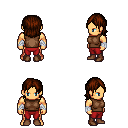
a pixel art fantasy rpg character, male body template, human, tanned skin, brown sleeveless shirt, red pants, brown long bangs hairstyle, white cloth bandages, brown shoes, four views (front, back, left, right), 2x2 character sprite sheet, small pixel art, hard edges, no anti-aliasing